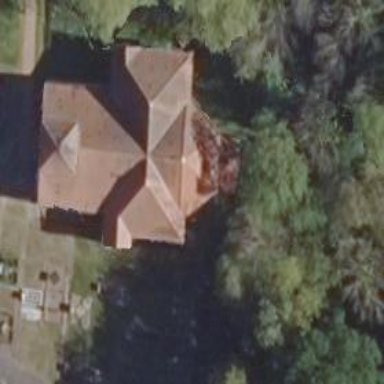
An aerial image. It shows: Church which is place of worship.